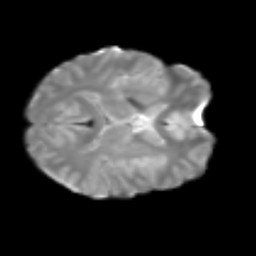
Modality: T2w
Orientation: axial
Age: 23
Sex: female
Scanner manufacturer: siemens
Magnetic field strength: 3 T
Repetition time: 2.3 s
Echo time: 0.085 s